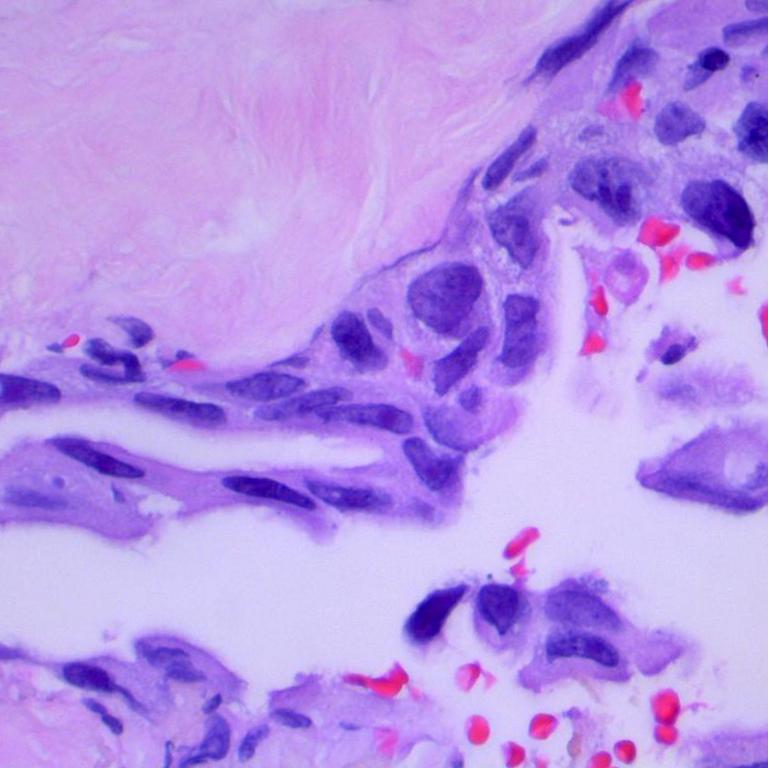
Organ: lung
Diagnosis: adenocarcinomas